Question: I have some buttons in a qml file and I want to make them editable from a settings file.
Therefore I read my settings.ini with QSettings and pass the data to qml.
All works just fine until I try to read icons in unicode format.
I found this <URL> but the answer doesn't work for me.
The settings.ini has UTF-8 format and since "QString icon2 = QString::fromUtf8("");" works, the problem has to be QSettings.
Any ideas?
'''
main.cpp
----------
int main(int argc, char *argv[])
{
// locale code doesnt help
QTextCodec::setCodecForLocale(QTextCodec::codecForName("UTF-8"));
QGuiApplication app(argc, argv);
QList<QObject*> dataList;
QSettings *settings = new QSettings("settings.ini", QSettings::IniFormat);
// settings code doesnt change anything
settings->setIniCodec(QTextCodec::codecForName("UTF-8"));
settings->beginGroup("icons");
// read settings
QString icon1 = settings->value("icon1").toString();
// test
QString icon2 = QString::fromUtf8("");
settings->endGroup();
qDebug() << "icon1:" << icon1;
qDebug() << "icon2:" << icon2;
// to qml
MyData *data1 = new MyData();
data1->setIcon(icon1);
MyData *data2 = new MyData();
data2->setIcon(icon2);
dataList.append(data1);
dataList.append(data2);
QQmlApplicationEngine engine;
engine.rootContext()->setContextProperty("mydata", QVariant::fromValue(dataList));
engine.load(QUrl("qrc:/main.qml"));
return app.exec();
}
qml
----------
FontLoader { id: fontAwesome; source: "qrc:/fontawesome-webfont.ttf" }
Repeater {
model: mydata
Grid {
rows: 1
spacing: 5
Text {
text: index
color: "black"
}
Text {
font: fontAwesome.name
text: model.icon
color: "black"
}
}
}
'''
settings.ini
---
[icons]
icon1=
Output:
---
icon1: "F00C"
icon2: ""
qml output

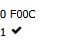
Answer: Looks like I was just on the totally wrong track..
INI file escaping works just fine.
'''
\x....
'''